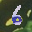
Label: 6